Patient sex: M
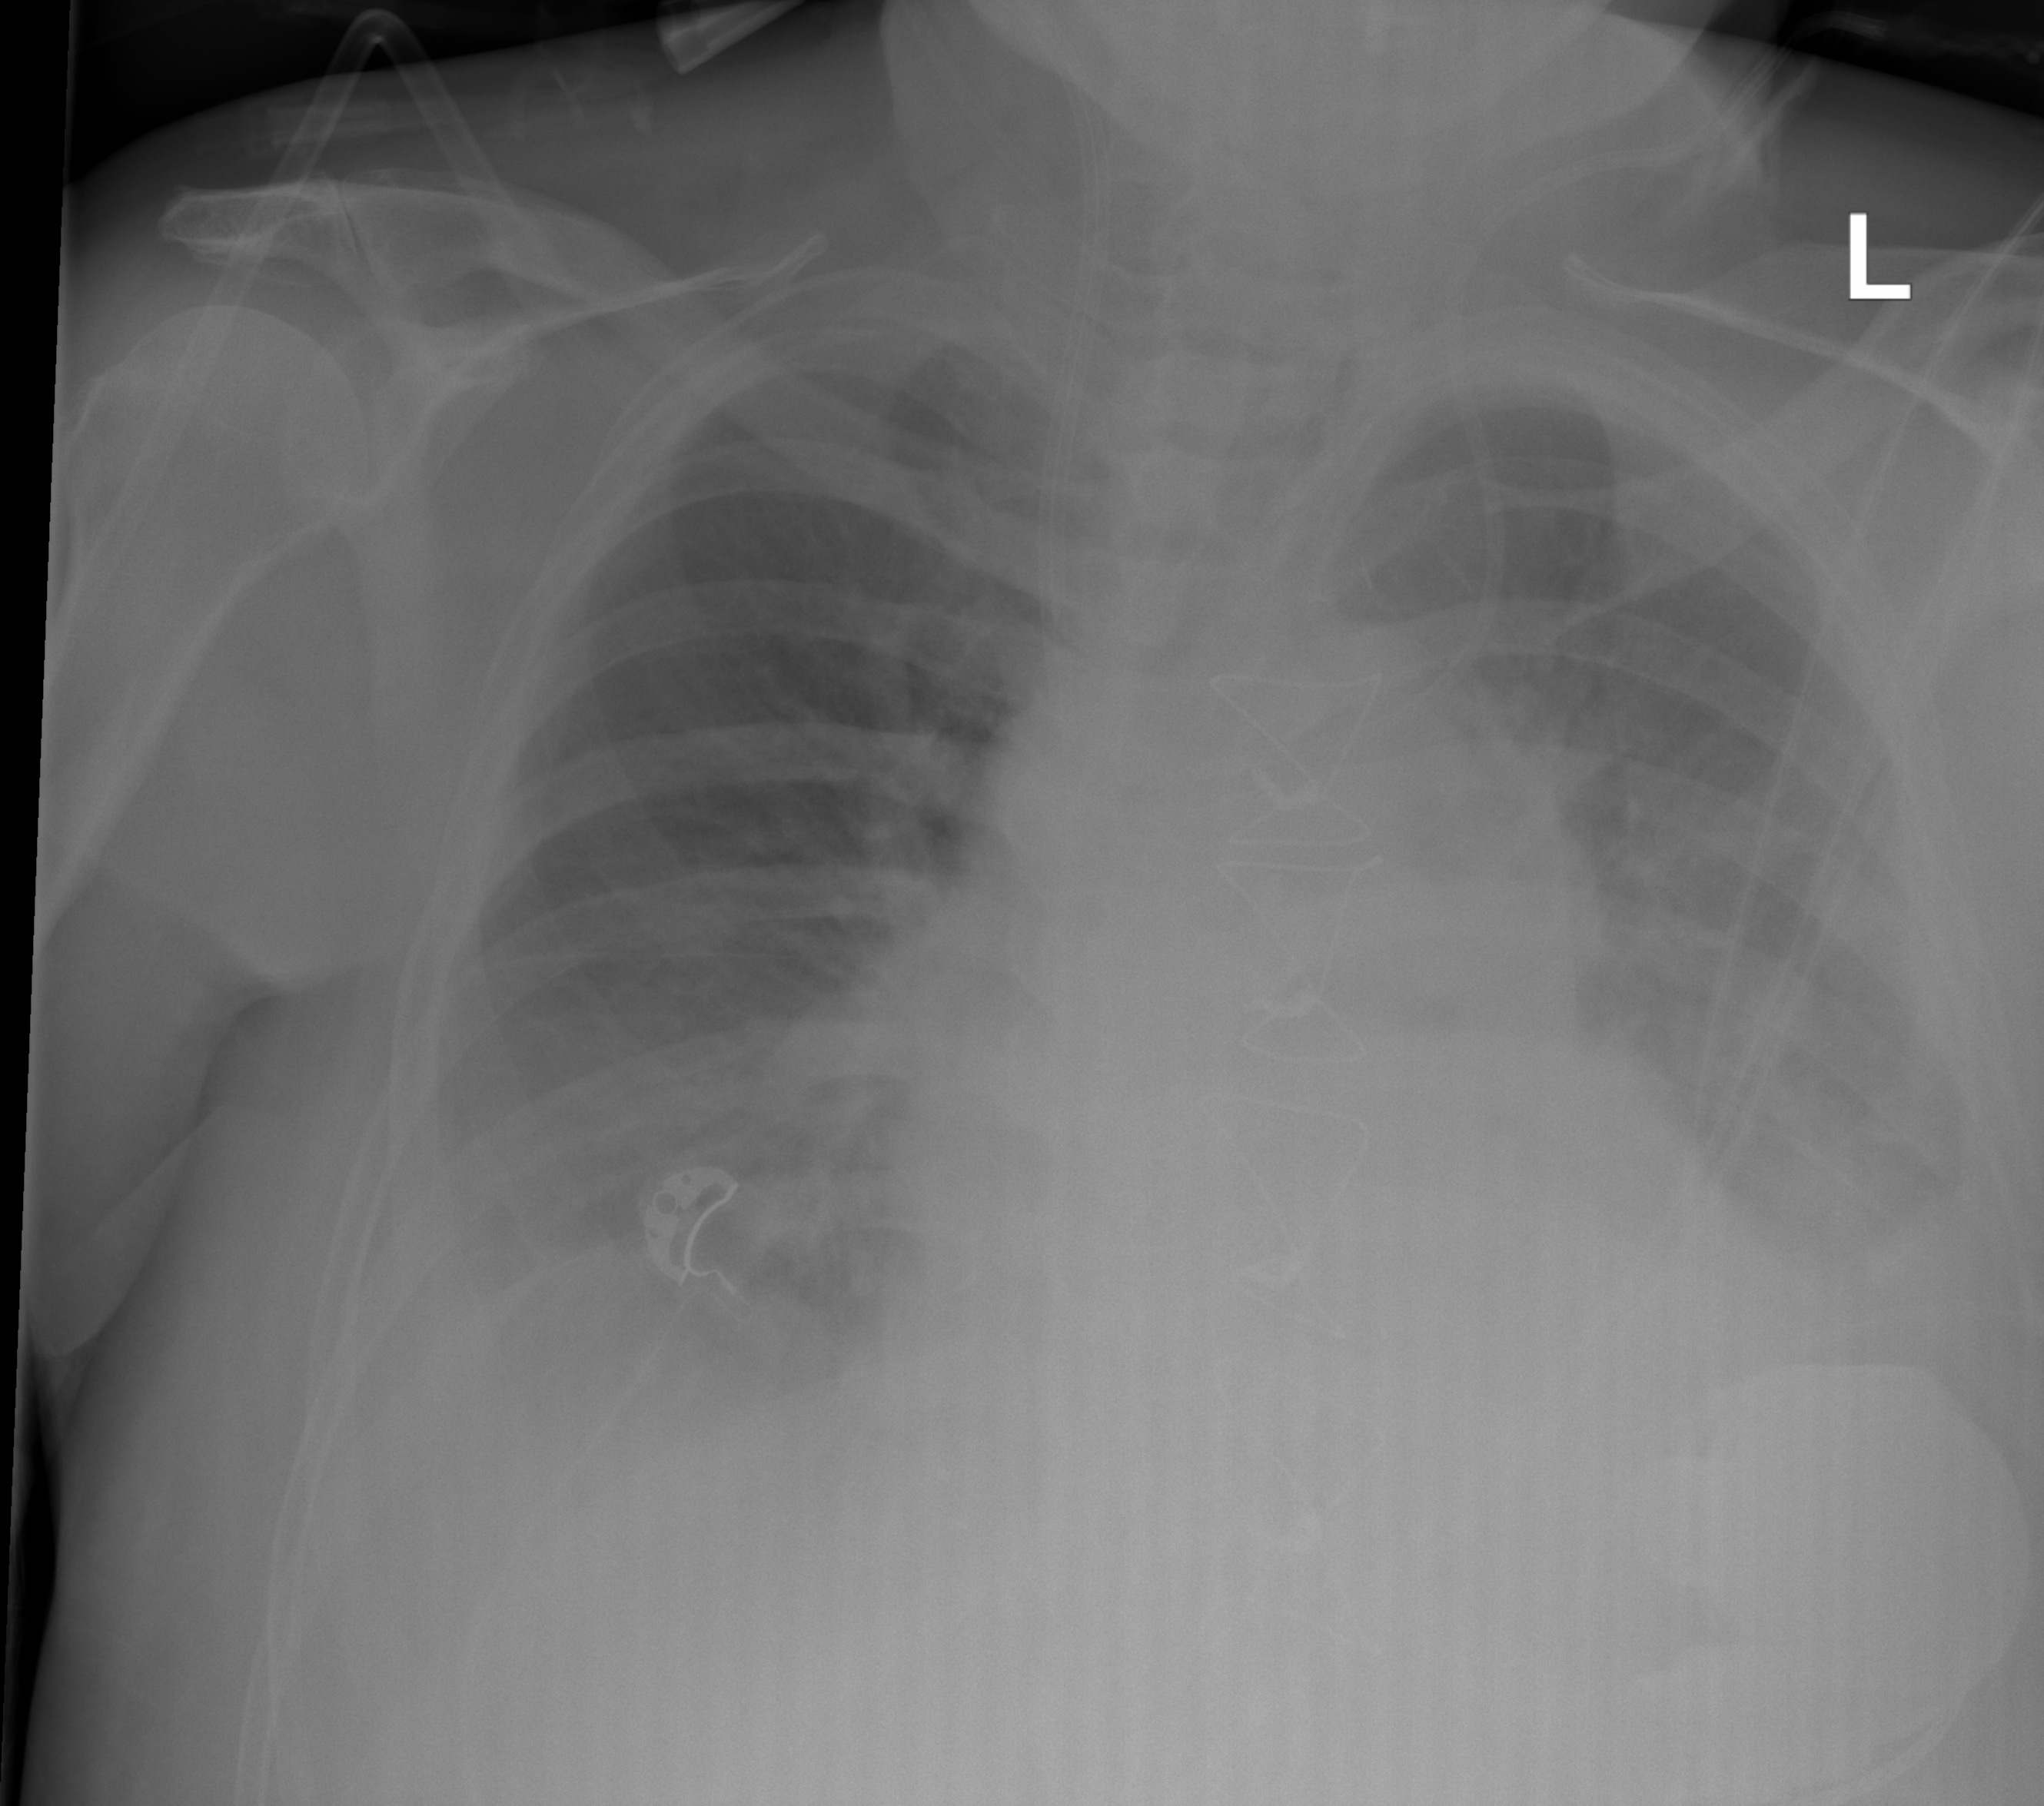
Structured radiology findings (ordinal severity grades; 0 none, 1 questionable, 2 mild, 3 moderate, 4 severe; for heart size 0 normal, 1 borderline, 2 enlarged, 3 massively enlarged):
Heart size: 2
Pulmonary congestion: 2
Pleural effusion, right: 2
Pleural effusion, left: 2
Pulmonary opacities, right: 0
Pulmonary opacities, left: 0
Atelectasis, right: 2
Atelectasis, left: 2